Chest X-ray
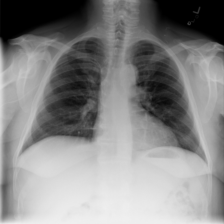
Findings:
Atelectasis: negative
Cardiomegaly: negative
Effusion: negative
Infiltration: negative
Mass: negative
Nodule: negative
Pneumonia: negative
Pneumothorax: negative
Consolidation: negative
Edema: negative
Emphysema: negative
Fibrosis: negative
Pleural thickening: negative
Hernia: negative